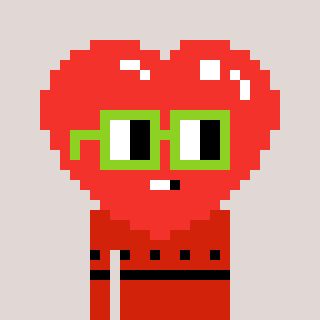
a pixel art character with square light green glasses, a heart-shaped head and a red-colored body on a warm background